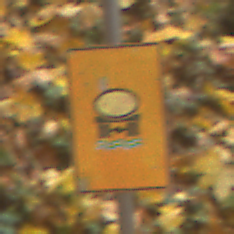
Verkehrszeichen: FahrzeugeMitWassergefaehrdenderLadungOhnePfeilsymbol
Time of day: MorningAfternoon
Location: Outdoor (Nature)
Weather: Overcast
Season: Autumn
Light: Natural